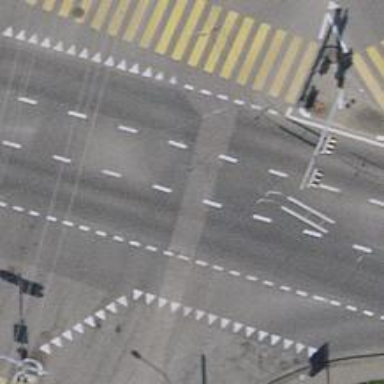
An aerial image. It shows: Road with traffic signals.